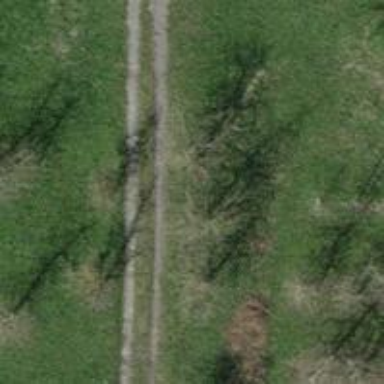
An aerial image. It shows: Track road with ground surface.